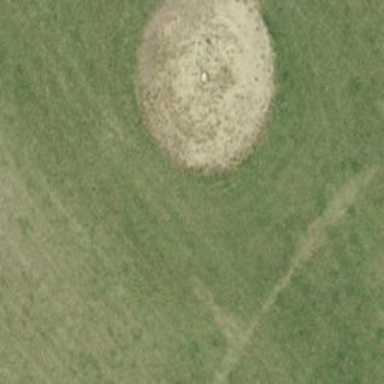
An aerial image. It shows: Golf bunker.